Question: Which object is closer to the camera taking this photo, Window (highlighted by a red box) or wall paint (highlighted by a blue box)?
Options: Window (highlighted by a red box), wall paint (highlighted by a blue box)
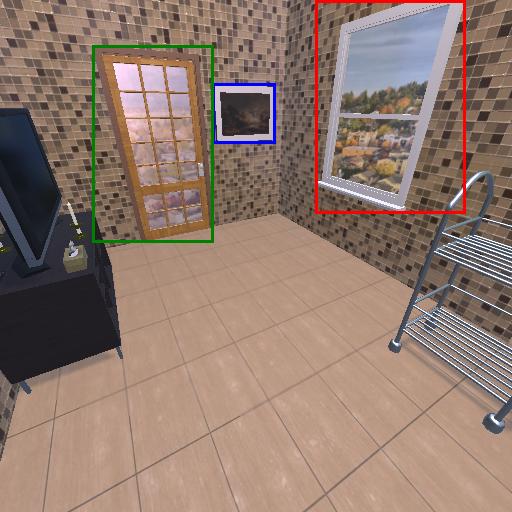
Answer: Window (highlighted by a red box)